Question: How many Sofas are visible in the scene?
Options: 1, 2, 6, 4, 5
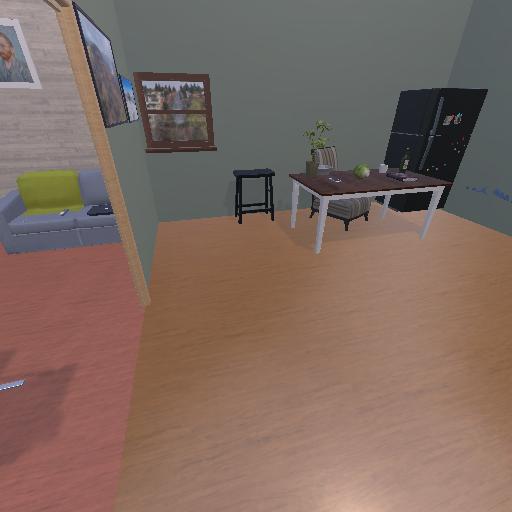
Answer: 1